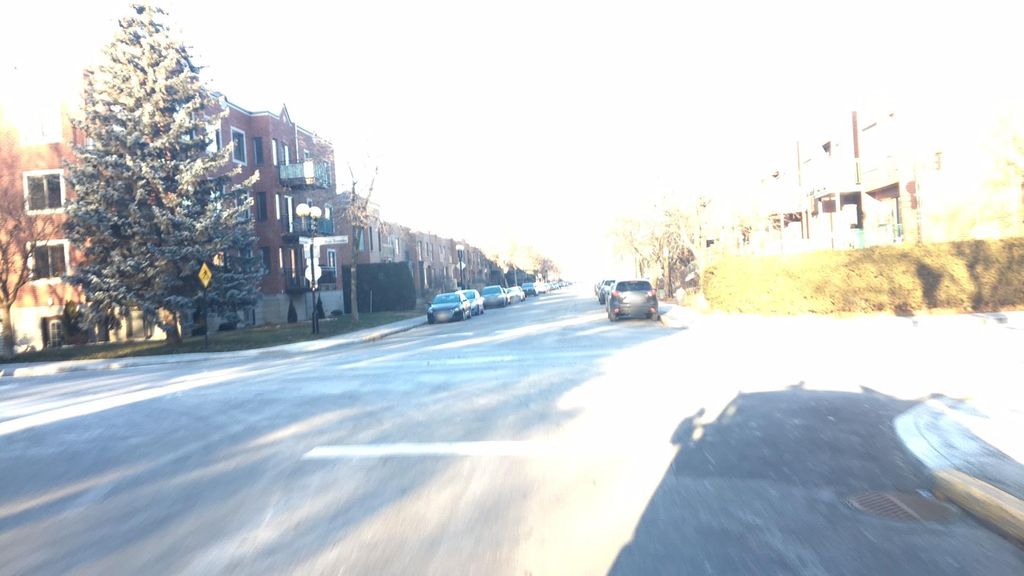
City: montreal